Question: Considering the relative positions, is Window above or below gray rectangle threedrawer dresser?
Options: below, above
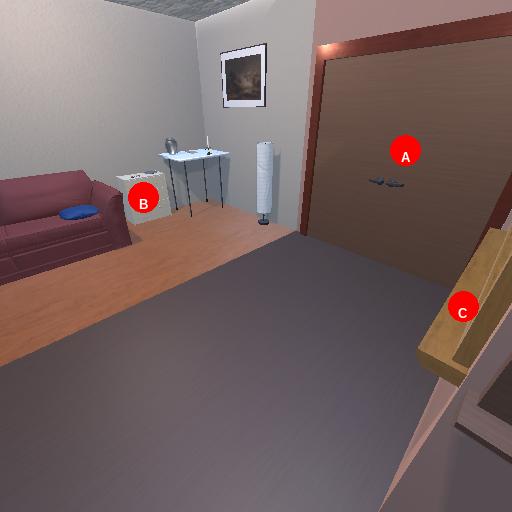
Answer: below